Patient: sex M, age 45
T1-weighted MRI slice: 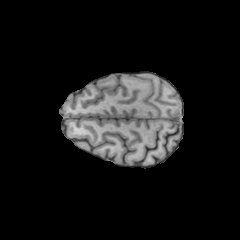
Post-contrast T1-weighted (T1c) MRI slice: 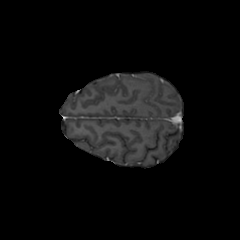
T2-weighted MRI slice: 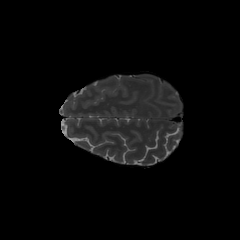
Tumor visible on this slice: no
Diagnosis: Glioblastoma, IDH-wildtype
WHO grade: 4